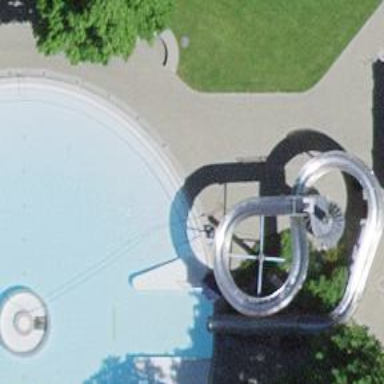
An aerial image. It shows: Water slide attraction.